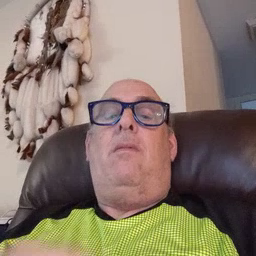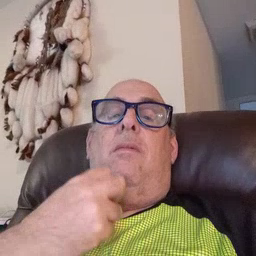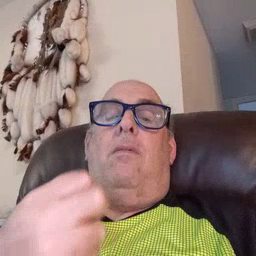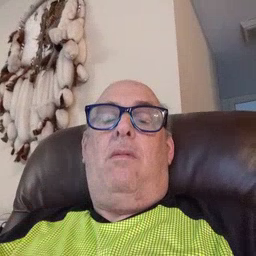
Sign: frog